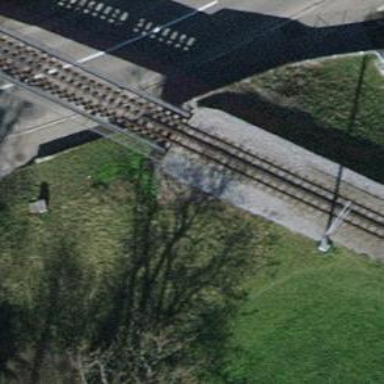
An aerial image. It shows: Railway bridge with electrified tracks and single rail.